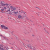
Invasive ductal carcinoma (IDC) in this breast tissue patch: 0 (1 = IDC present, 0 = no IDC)